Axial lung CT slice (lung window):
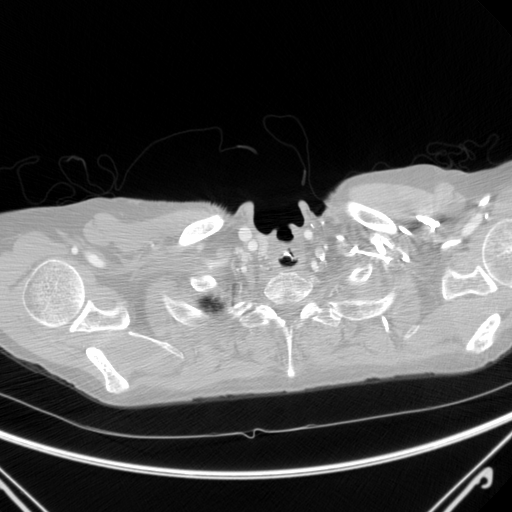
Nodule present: no